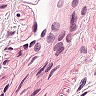
Metastatic tissue present: no